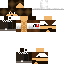
A male skeleton skin with dark skin, wearing brown helmet dressed in a black hoodie and brown pants, featuring a closed mouth.